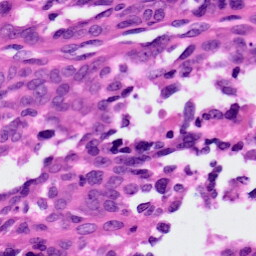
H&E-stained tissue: Ovarian